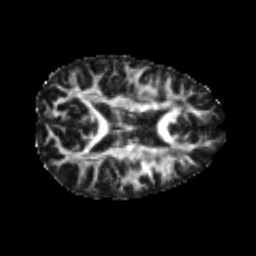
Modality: FA
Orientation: axial
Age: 24
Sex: female
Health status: healthy
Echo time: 0.074 s